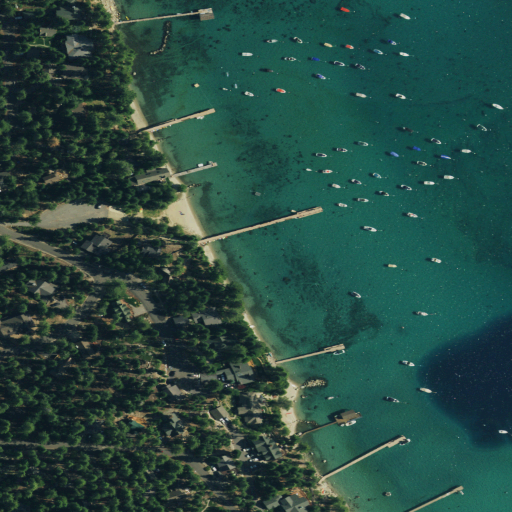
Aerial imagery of valley in California named Lonely Gulch containing open water, evergreen forest, low intensity development, open development, medium intensity development, high intensity development, shrub, and grassland